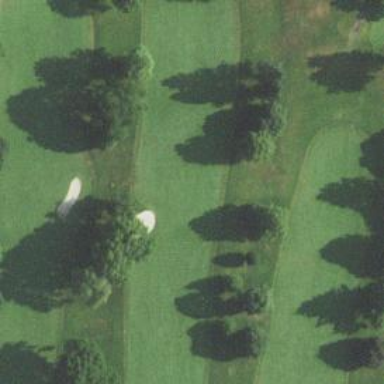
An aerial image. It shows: Grassy area designated as golf fairway.